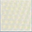
Piece: xx